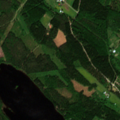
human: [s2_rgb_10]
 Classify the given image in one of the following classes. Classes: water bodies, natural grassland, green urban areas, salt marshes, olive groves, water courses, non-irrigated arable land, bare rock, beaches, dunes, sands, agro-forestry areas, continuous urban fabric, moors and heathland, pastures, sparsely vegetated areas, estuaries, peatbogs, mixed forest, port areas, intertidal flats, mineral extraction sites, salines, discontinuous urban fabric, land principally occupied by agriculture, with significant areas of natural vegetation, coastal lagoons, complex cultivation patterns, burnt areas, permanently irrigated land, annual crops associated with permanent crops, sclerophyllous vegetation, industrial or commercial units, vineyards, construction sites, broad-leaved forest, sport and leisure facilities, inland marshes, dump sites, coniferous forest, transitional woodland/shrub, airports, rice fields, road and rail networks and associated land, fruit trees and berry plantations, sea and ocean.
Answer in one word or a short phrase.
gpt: mixed forest, water bodies